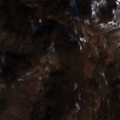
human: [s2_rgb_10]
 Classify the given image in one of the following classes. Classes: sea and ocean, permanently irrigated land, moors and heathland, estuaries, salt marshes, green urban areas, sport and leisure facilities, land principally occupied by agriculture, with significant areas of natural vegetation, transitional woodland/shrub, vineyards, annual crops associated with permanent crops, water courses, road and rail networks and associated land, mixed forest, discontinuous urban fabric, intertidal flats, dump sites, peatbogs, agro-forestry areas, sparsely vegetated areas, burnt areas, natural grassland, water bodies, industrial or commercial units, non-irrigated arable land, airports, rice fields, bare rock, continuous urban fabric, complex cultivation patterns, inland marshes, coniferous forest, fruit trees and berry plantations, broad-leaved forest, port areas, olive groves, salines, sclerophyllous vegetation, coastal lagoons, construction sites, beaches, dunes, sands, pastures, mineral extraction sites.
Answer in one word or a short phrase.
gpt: land principally occupied by agriculture, with significant areas of natural vegetation, broad-leaved forest, transitional woodland/shrub